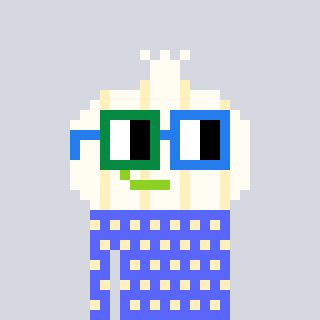
a pixel art character with square green and blue glasses, a garlic-shaped head and a purple-colored body on a cool background